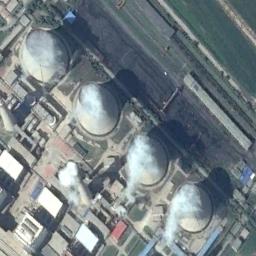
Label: thermal_power_station